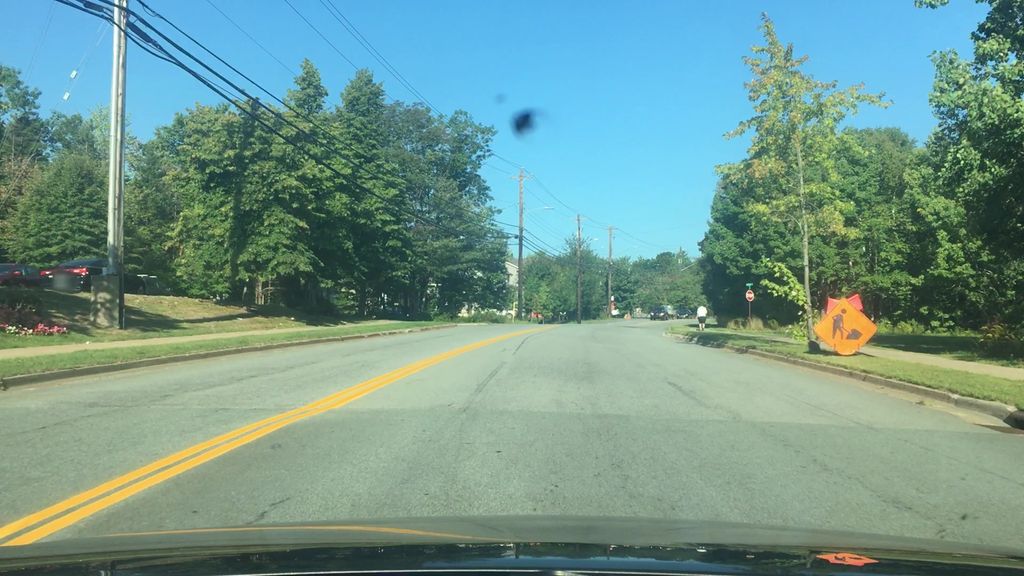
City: halifax